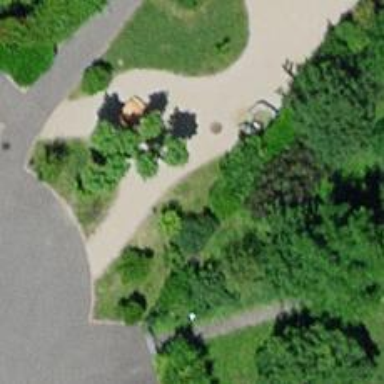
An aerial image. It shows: Picnic table located in leisure land area.